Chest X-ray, PA view. Patient: 48 years old, sex F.
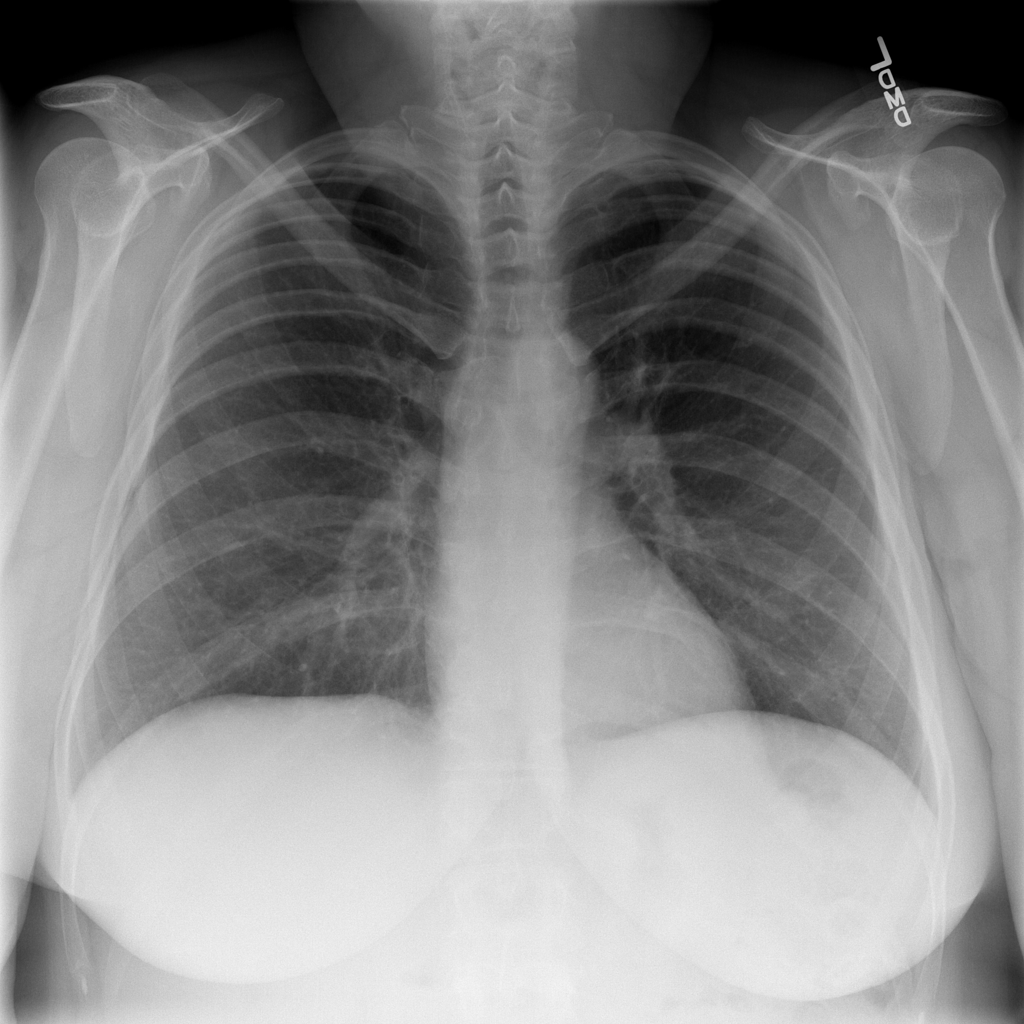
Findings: No Finding